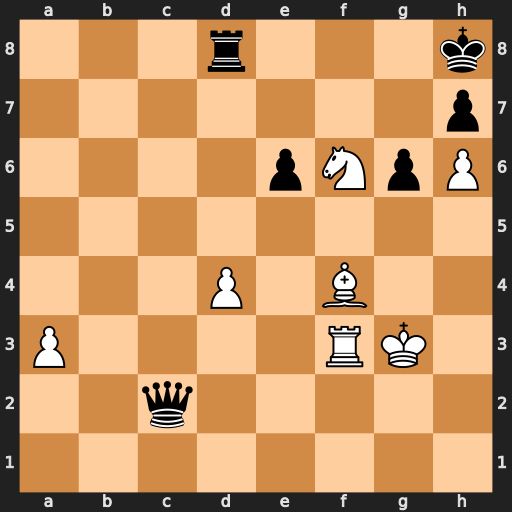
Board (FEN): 3r3k/7p/4pNpP/8/3P1B2/P4RK1/2q5/8
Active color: w
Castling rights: -
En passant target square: -
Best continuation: Be5 Qe2 Nd5+ Qxe5+ dxe5